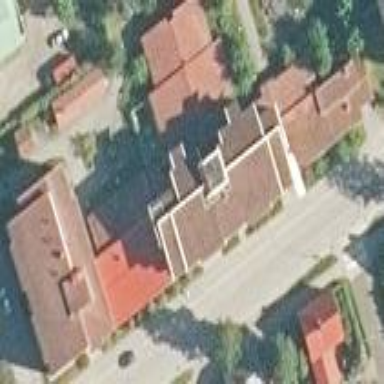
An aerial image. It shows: Residential building.